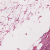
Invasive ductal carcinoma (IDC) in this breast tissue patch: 1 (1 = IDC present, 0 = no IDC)